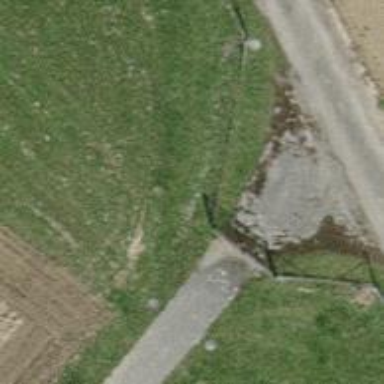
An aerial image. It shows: Gate.